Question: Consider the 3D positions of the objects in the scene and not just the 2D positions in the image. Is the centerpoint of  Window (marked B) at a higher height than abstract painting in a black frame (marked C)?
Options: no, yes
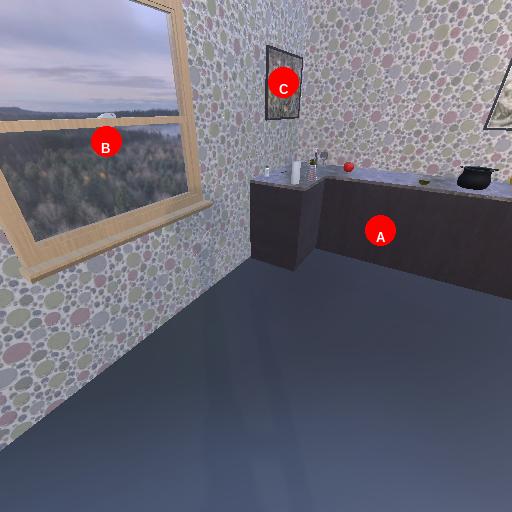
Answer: no